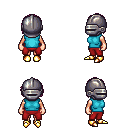
a pixel art fantasy rpg character, female body template, human, light skin, teal sleeveless shirt, red pants, pink bangs hairstyle, metal helm, gold boots, four views (front, back, left, right), 2x2 character sprite sheet, small pixel art, hard edges, no anti-aliasing